Question: I need to have an older Maven library of using Android Studio 1.2.
When I use the Library Dependency to search for , I get the following results:

However, this library was compiled using Java 8, so it is not suitable for me.
This is my file:
'''
apply plugin: 'com.android.application'
android {
compileSdkVersion 21
buildToolsVersion "21.1.2"
defaultConfig {
applicationId "com.example.myapp"
minSdkVersion 10
targetSdkVersion 21
versionCode 1
versionName "1.0"
}
buildTypes {
release {
minifyEnabled false
proguardFiles getDefaultProguardFile('proguard-android.txt'), 'proguard-rules.pro'
}
}
compileOptions {
sourceCompatibility JavaVersion.VERSION_1_7
targetCompatibility JavaVersion.VERSION_1_7
}
}
dependencies {
compile fileTree(include: ['*.jar'], dir: 'libs')
compile 'org.odata4j:odata4j-dist:0.7.0'
provided 'org.eclipse.persistence:eclipselink:2.6.0'
compile 'com.android.support:appcompat-v7:22.1.1'
}
'''
If I change the to , I get this error:
> Failed to resolve: org.eclipse.persistence:eclipselink:2.1.2
How could I use an older version of this library?
UPDATE:
I've tried to use v2.4.2 but it couldn't compile, so I downloaded a 2.1.2 jar and added as a file dependency. Now it can't find it, and searches in the SDK library. This Maven/Gradle thing is very, very far from NuGet...
This is the gradle file:
'''
dependencies {
compile fileTree(include: ['*.jar'], dir: 'libs')
compile files('libs/eclipselink-2.1.2.jar')
compile 'org.odata4j:odata4j-dist:0.7.0'
compile 'com.android.support:appcompat-v7:22.1.1'
}
'''
And the message:
'''
Error:A problem occurred configuring project ':app'.
> Could not resolve all dependencies for configuration ':app:_debugCompile'.
> Could not find org.eclipse.persistence:eclipselink:2.1.2.
Searched in the following locations:
https://jcenter.bintray.com/org/eclipse/persistence/eclipselink/2.1.2/eclipselink-2.1.2.pom
https://jcenter.bintray.com/org/eclipse/persistence/eclipselink/2.1.2/eclipselink-2.1.2.jar
file:/C:/Users/Nestor/AppData/Local/Android/sdk/extras/android/m2repository/org/eclipse/persistence/eclipselink/2.1.2/eclipselink-2.1.2.pom
file:/C:/Users/Nestor/AppData/Local/Android/sdk/extras/android/m2repository/org/eclipse/persistence/eclipselink/2.1.2/eclipselink-2.1.2.jar
file:/C:/Users/Nestor/AppData/Local/Android/sdk/extras/google/m2repository/org/eclipse/persistence/eclipselink/2.1.2/eclipselink-2.1.2.pom
file:/C:/Users/Nestor/AppData/Local/Android/sdk/extras/google/m2repository/org/eclipse/persistence/eclipselink/2.1.2/eclipselink-2.1.2.jar
Required by:
MyApp:app:unspecified > org.odata4j:odata4j-dist:0.7.0 > org.odata4j:odata4j-core:0.7.0
'''
It just simply ignores the gradle file.
UPDATE #2:
I copied the jar to the SDK library. When I build now, I get this error:
'''
:app:preDexDebug
warning: Ignoring InnerClasses attribute for an anonymous inner class
(org.joda.time.DateTimeZone$1) that doesn't come with an
associated EnclosingMethod attribute. This class was probably produced by a
compiler that did not target the modern .class file format. The recommended
solution is to recompile the class from source, using an up-to-date compiler
and without specifying any "-target" type options. The consequence of ignoring
this warning is that reflective operations on this class will incorrectly
indicate that it is *not* an inner class.
trouble processing "javax/xml/stream/EventFilter.class":
Ill-advised or mistaken usage of a core class (java.* or javax.*)
when not building a core library.
This is often due to inadvertently including a core library file
in your application's project, when using an IDE (such as
Eclipse). If you are sure you're not intentionally defining a
core class, then this is the most likely explanation of what's
going on.
However, you might actually be trying to define a class in a core
namespace, the source of which you may have taken, for example,
from a non-Android virtual machine project. This will most
assuredly not work. At a minimum, it jeopardizes the
compatibility of your app with future versions of the platform.
It is also often of questionable legality.
If you really intend to build a core library -- which is only
appropriate as part of creating a full virtual machine
distribution, as opposed to compiling an application -- then use
the "--core-library" option to suppress this error message.
If you go ahead and use "--core-library" but are in fact
building an application, then be forewarned that your application
will still fail to build or run, at some point. Please be
prepared for angry customers who find, for example, that your
application ceases to function once they upgrade their operating
system. You will be to blame for this problem.
If you are legitimately using some code that happens to be in a
core package, then the easiest safe alternative you have is to
repackage that code. That is, move the classes in question into
your own package namespace. This means that they will never be in
conflict with core system classes. JarJar is a tool that may help
you in this endeavor. If you find that you cannot do this, then
that is an indication that the path you are on will ultimately
lead to pain, suffering, grief, and lamentation.
1 error; aborting
Error:Execution failed for task ':app:preDexDebug'.
> com.android.ide.common.process.ProcessException: org.gradle.process.internal.ExecException: Process 'command 'C:\Program Files\Java\jdk1.7.0in\java.exe'' finished with non-zero exit value 1
Information:BUILD FAILED
'''
What should I do?
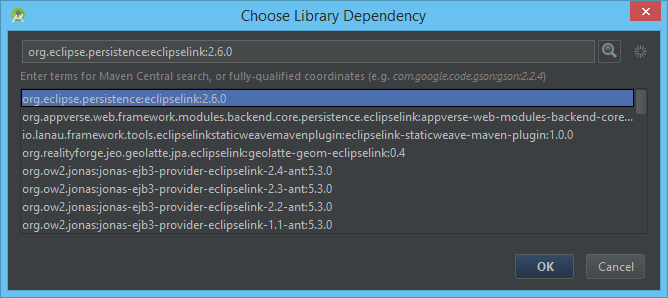
Answer: Unfortunately the solution is in the project and use the old fashioned (and working) way: . This is the reliable way.